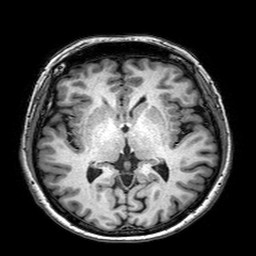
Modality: T1w
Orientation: coronal
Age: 69
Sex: female
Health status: healthy
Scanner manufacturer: philips
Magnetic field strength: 3 T